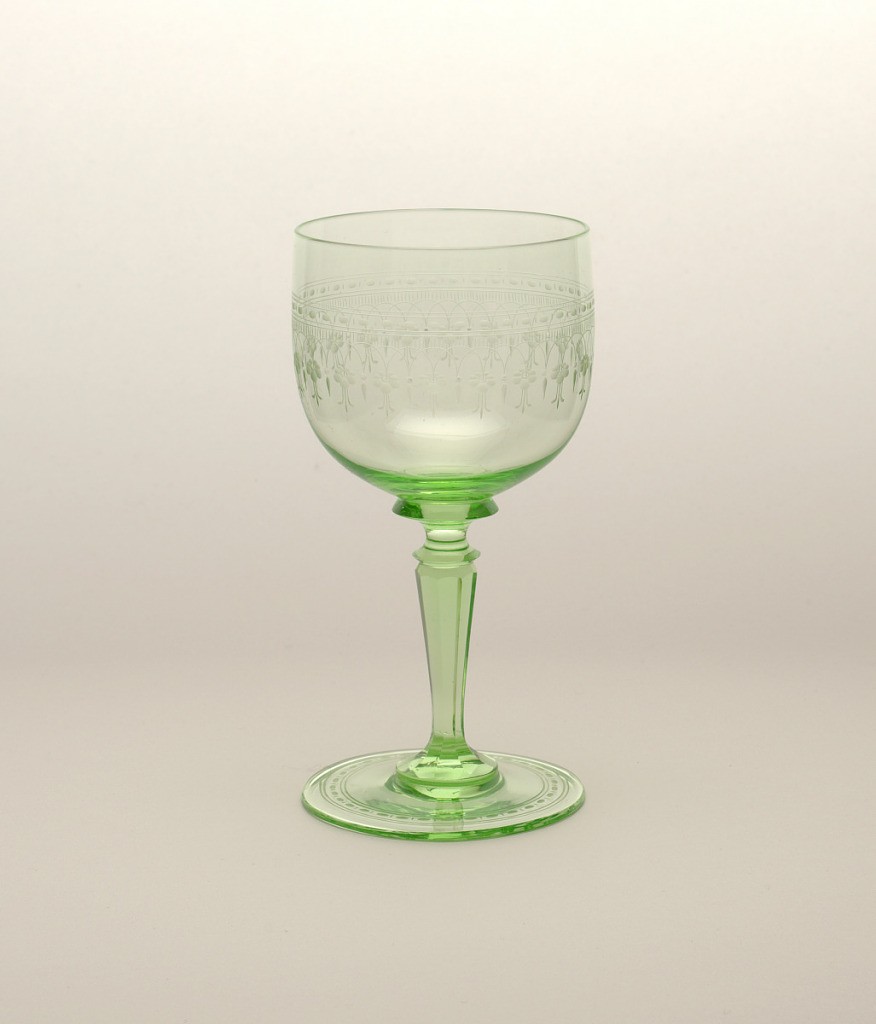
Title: No. 168
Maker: Ludwig Lobmeyr, Austrian, 1829 - 1917
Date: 1871
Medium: Mouth-blown crystal, facet-cut and polished
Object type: Rhine wine glass
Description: Mouth-blown crystal wine glass, partly facet-cut and polished in green, with a dainty floral engraved border.